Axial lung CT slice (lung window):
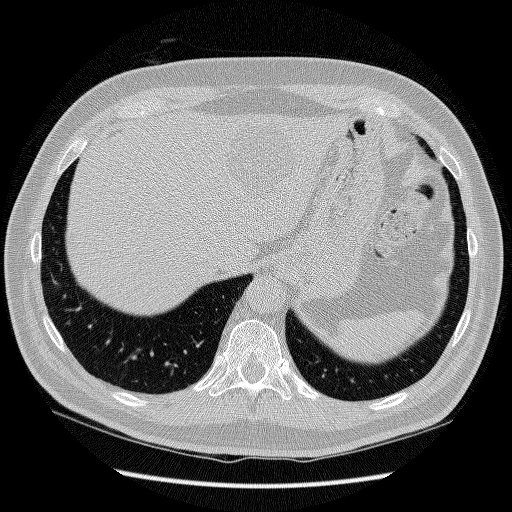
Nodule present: no